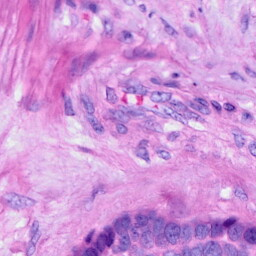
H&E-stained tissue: Ovarian